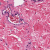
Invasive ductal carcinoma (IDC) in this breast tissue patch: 0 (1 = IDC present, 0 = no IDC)